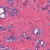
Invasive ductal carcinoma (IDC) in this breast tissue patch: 0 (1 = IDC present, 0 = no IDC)